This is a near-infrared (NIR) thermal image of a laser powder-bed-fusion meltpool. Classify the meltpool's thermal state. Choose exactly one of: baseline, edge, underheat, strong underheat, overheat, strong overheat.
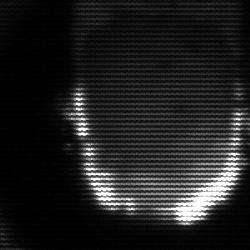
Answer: strong underheat